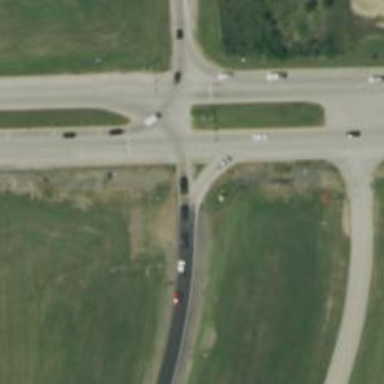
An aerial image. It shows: Trunk link road with asphalt surface.